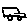
Label: car